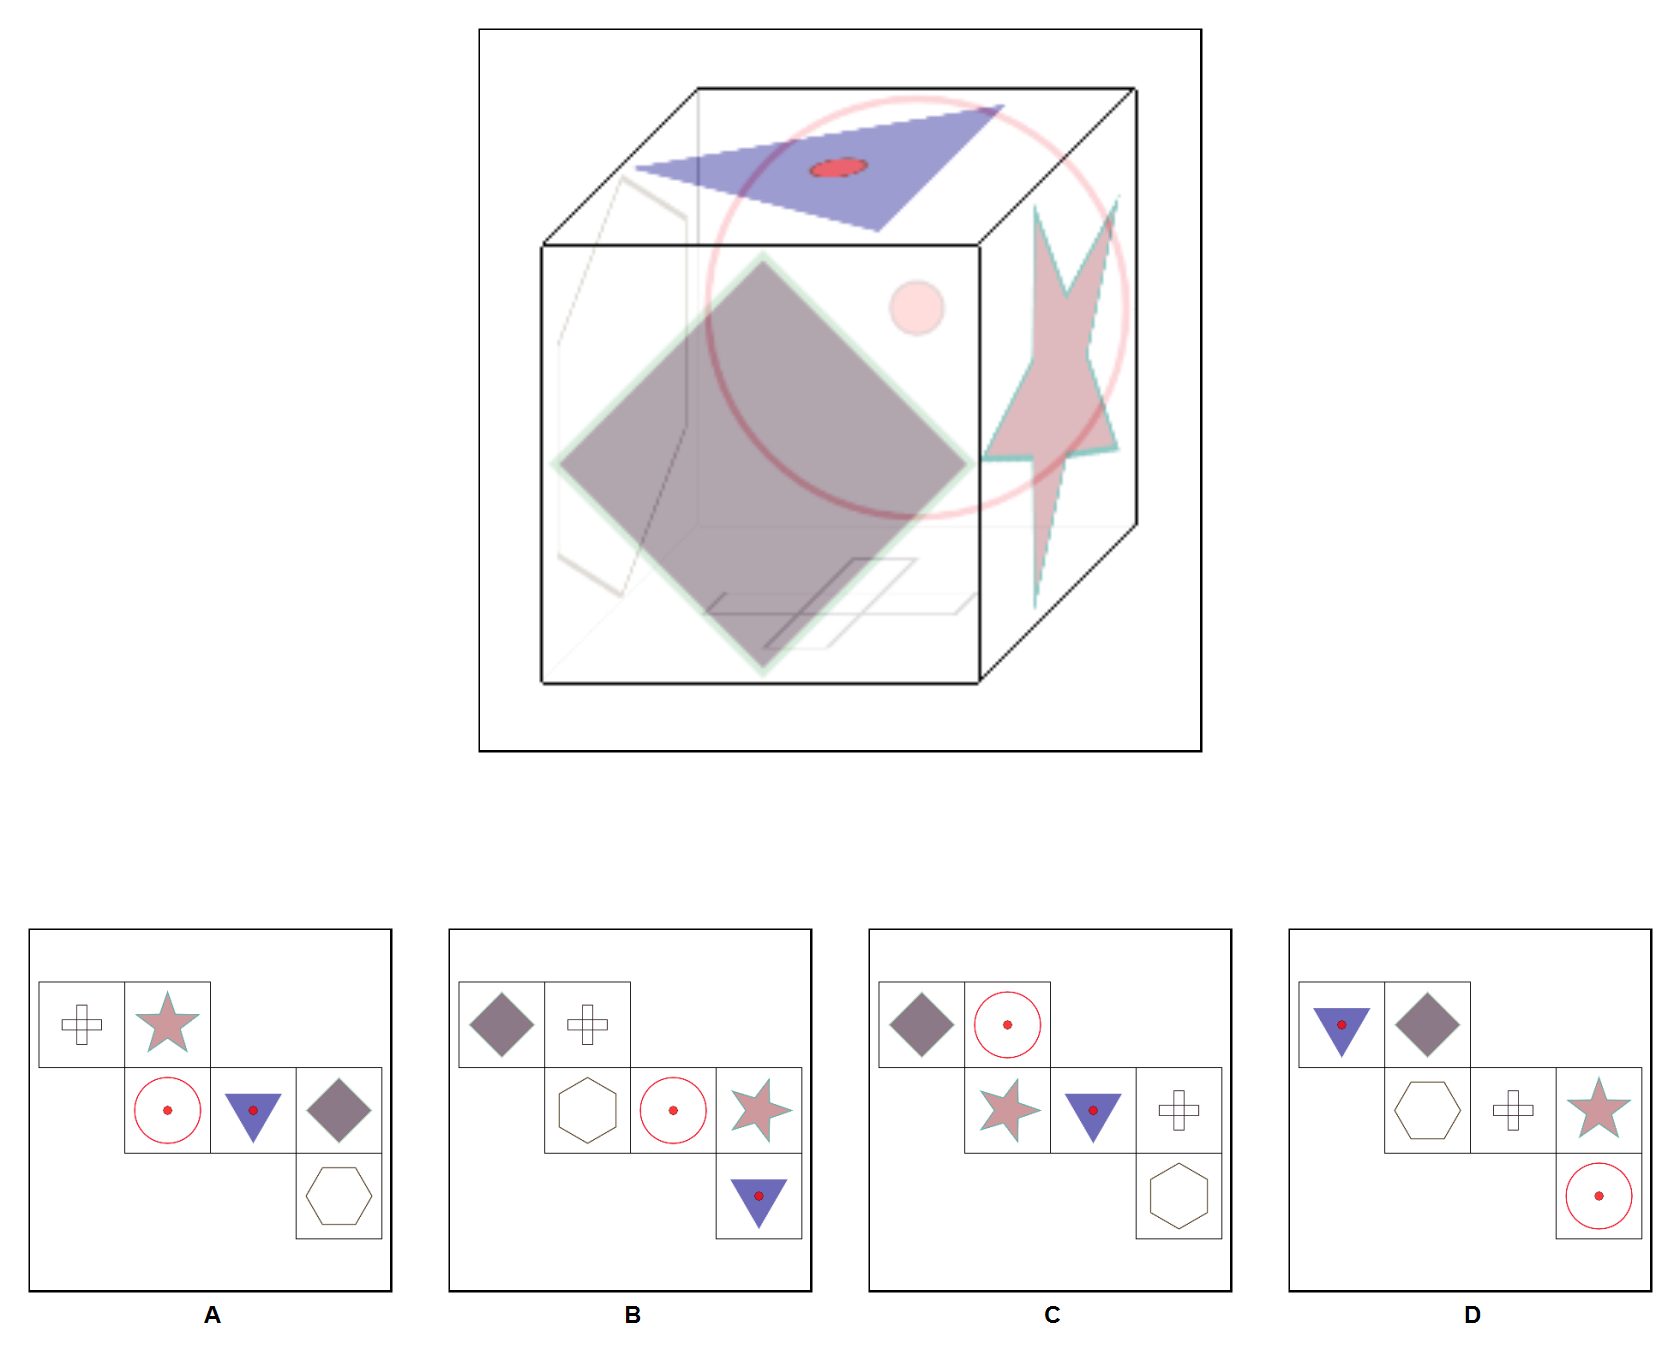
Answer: C